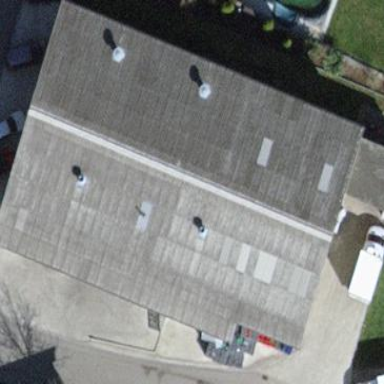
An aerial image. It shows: Manufacturing building.